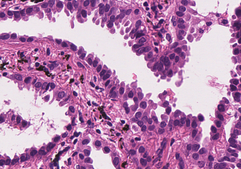
Tumor epithelial tissue: yes
Tumor-associated stroma tissue: yes
Normal tissue: no